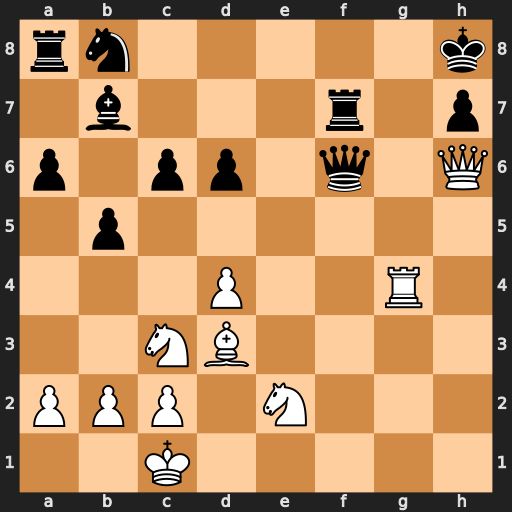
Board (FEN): rn5k/1b3r1p/p1pp1q1Q/1p6/3P2R1/2NB4/PPP1N3/2K5
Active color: w
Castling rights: -
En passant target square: -
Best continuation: Qh5 Nd7 Rf4 Raf8 Rxf6